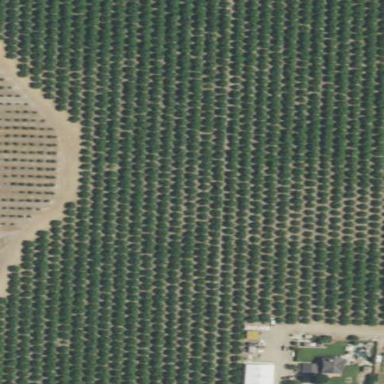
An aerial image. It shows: Orchard filled with lemon trees.